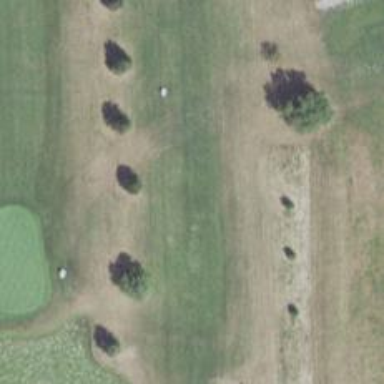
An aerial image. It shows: Golf hole.